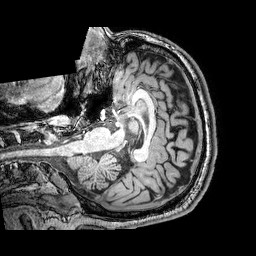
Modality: T1w
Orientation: axial
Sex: male
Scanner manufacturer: philips
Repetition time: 0.008227 s
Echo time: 0.00382 s